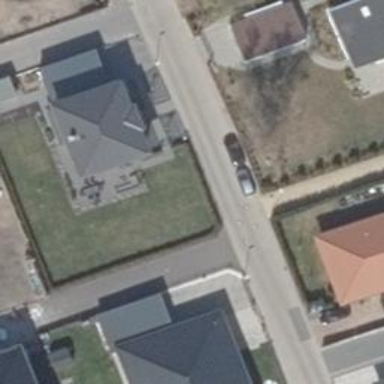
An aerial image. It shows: Driveway.